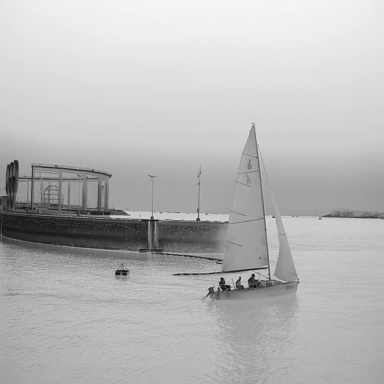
There is a sailboat in the infrared image.